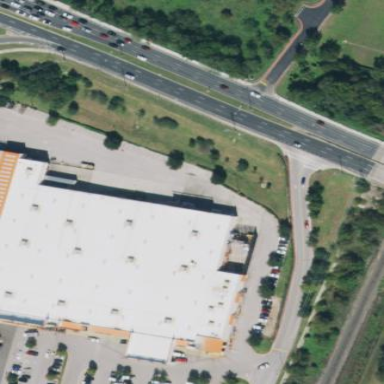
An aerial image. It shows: Retail building.